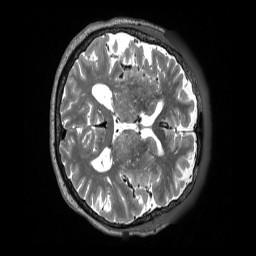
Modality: T2w
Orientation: axial
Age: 72
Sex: female